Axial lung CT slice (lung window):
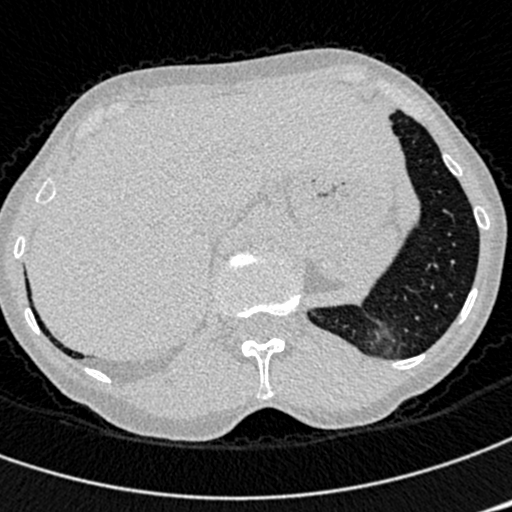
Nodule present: no